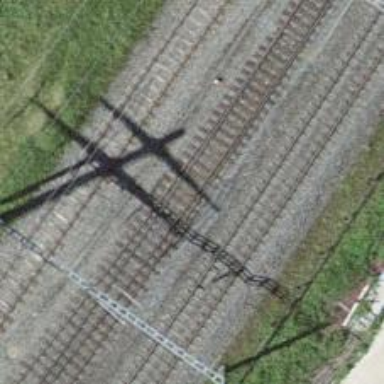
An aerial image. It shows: Railway switch.